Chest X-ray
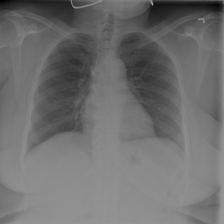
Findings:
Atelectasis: negative
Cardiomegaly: negative
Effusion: negative
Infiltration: negative
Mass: negative
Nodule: negative
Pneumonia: negative
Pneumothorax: negative
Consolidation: negative
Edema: negative
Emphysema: negative
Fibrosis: negative
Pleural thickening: negative
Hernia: negative